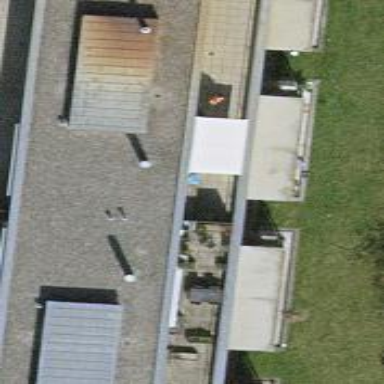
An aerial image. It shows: Apartment building with flat roof.